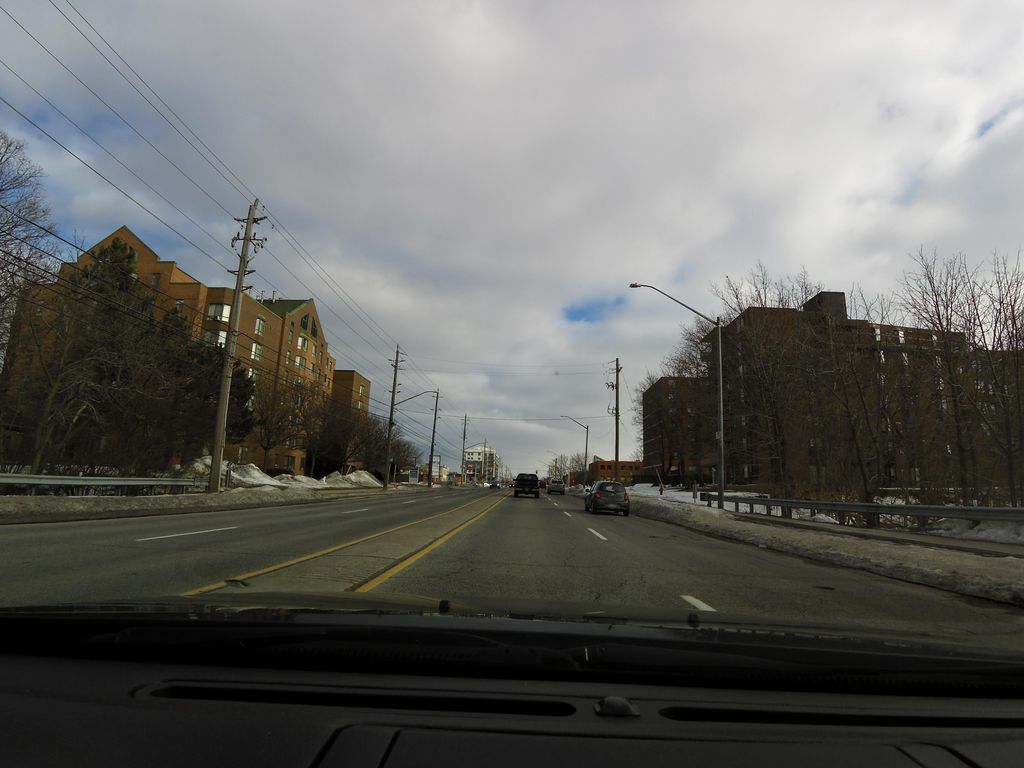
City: hamilton